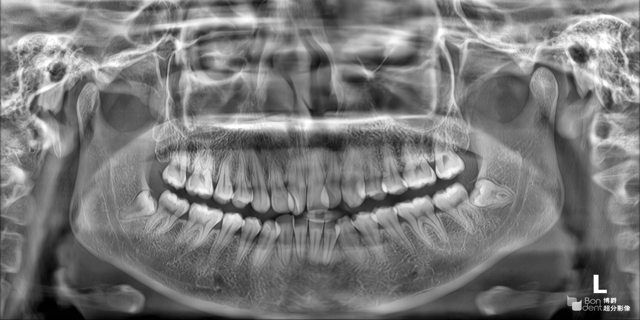
adult